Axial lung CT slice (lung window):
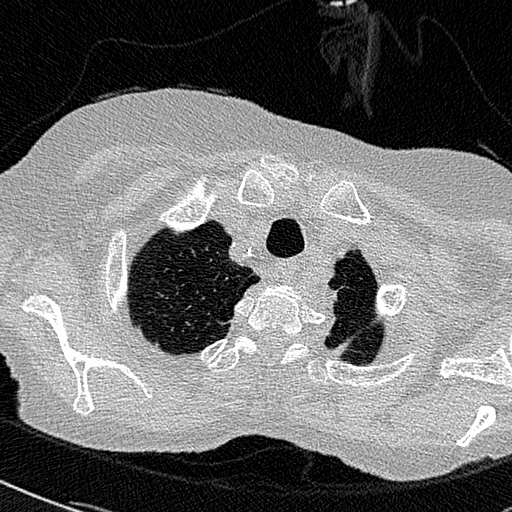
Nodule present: no